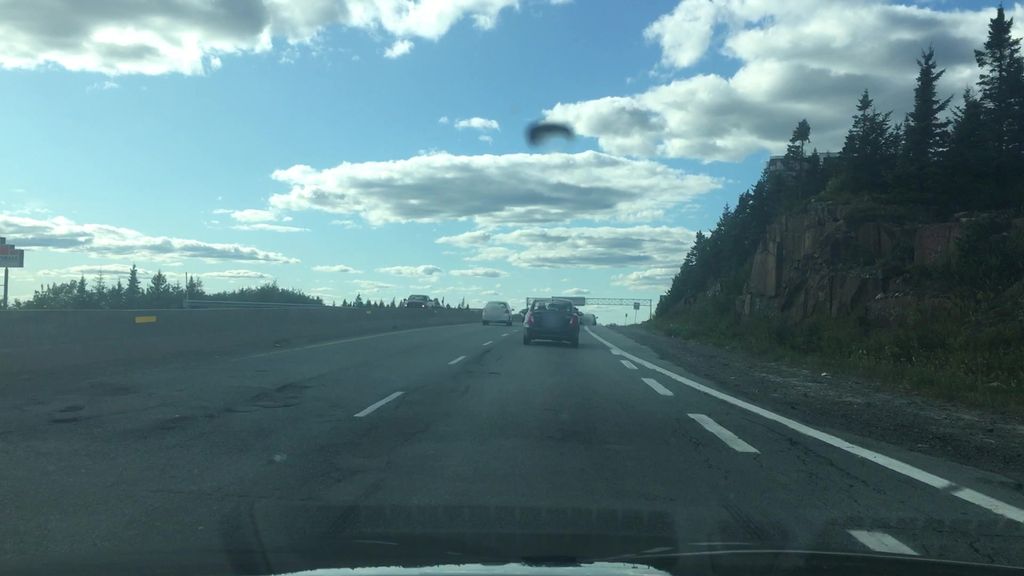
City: halifax